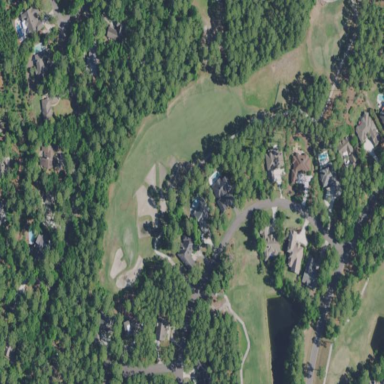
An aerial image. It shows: Golf fairway surrounded by grass.